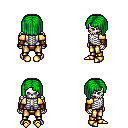
a pixel art fantasy rpg character, male body template, skeleton, gold arm armor, gold greaves, green pageboy hairstyle, cloth bracers, gold boots, four views (front, back, left, right), 2x2 character sprite sheet, small pixel art, hard edges, no anti-aliasing